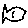
Label: fish